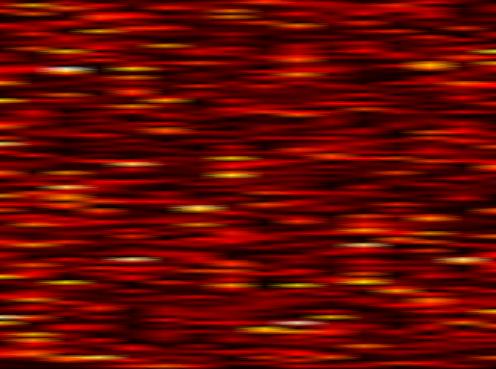
Label: OFDM